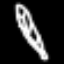
Label: leaf